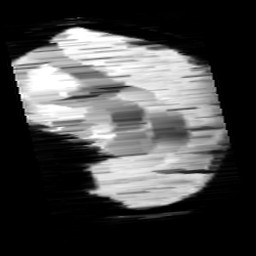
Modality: minIP
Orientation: sagittal
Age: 12
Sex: male
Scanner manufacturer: siemens
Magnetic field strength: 3 T
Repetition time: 0.027 s
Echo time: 0.02 s